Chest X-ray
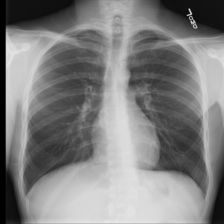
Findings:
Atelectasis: negative
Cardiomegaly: negative
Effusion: negative
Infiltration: positive
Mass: negative
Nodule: negative
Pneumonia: negative
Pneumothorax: negative
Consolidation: negative
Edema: negative
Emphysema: negative
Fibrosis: negative
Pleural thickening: negative
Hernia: negative